Field crop: maize
Growth stage: 2
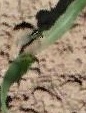
Species: maize